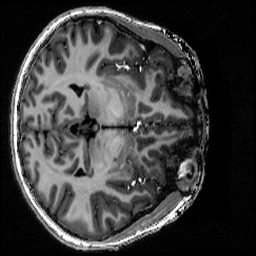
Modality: T1w
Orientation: axial
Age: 20
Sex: female